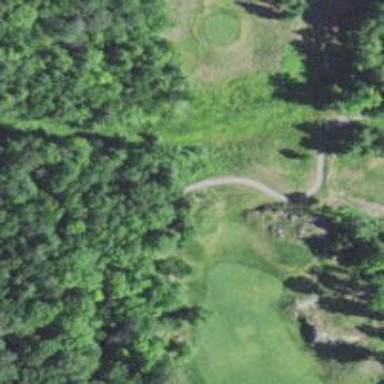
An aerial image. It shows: Asphalt path used as golf cart path.